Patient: sex F, age 76
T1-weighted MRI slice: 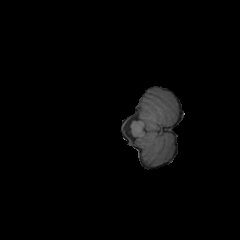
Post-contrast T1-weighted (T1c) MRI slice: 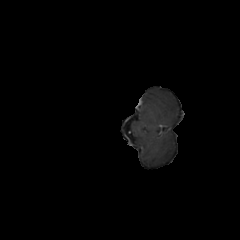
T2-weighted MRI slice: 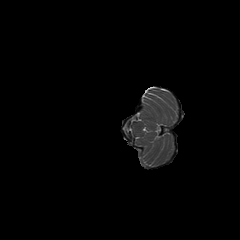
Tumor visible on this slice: no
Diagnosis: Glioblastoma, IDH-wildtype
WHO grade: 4